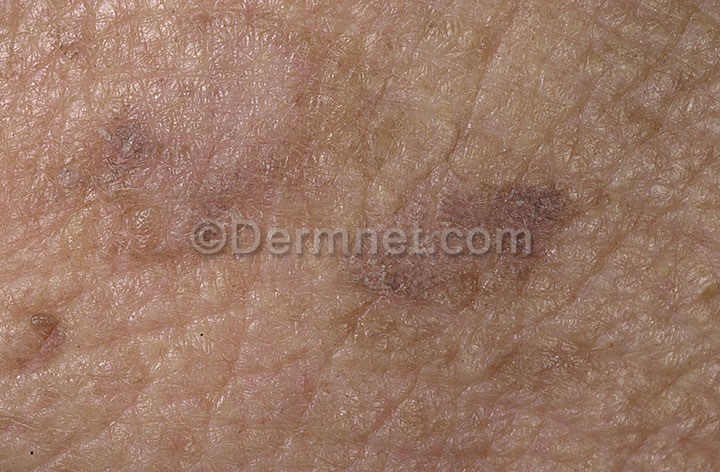
Disease: Actinic Keratosis Basal Cell Carcinoma and other Malignant Lesions